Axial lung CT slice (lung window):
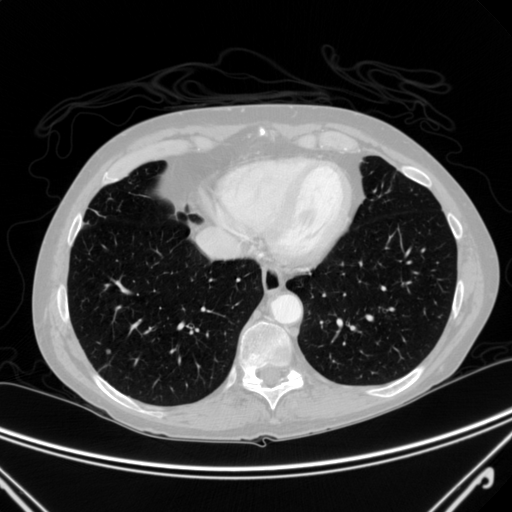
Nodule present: yes
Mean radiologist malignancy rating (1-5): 2.667